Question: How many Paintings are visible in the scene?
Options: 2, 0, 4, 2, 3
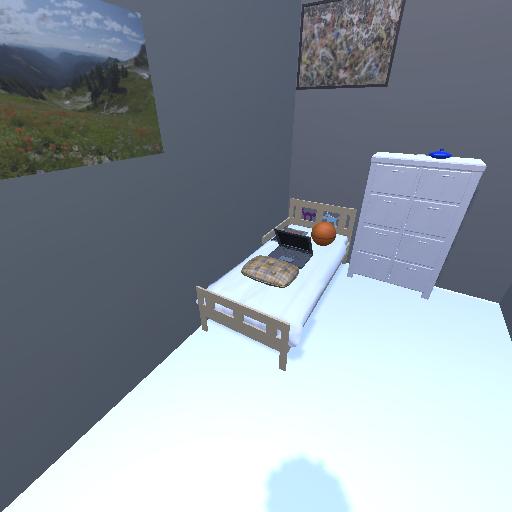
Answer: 2